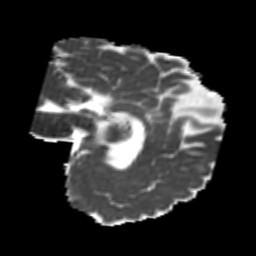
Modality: MD
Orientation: sagittal
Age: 23
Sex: female
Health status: healthy
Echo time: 0.074 s